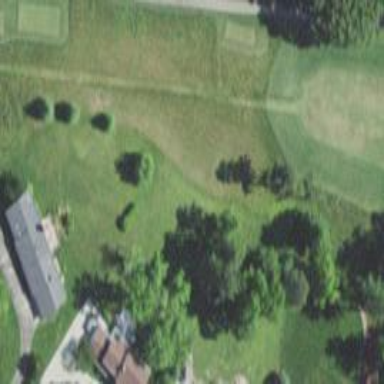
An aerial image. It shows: Rough grassy area used for golf.